Field crop: maize
Growth stage: 1
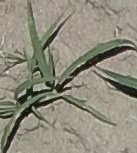
Species: sorghum